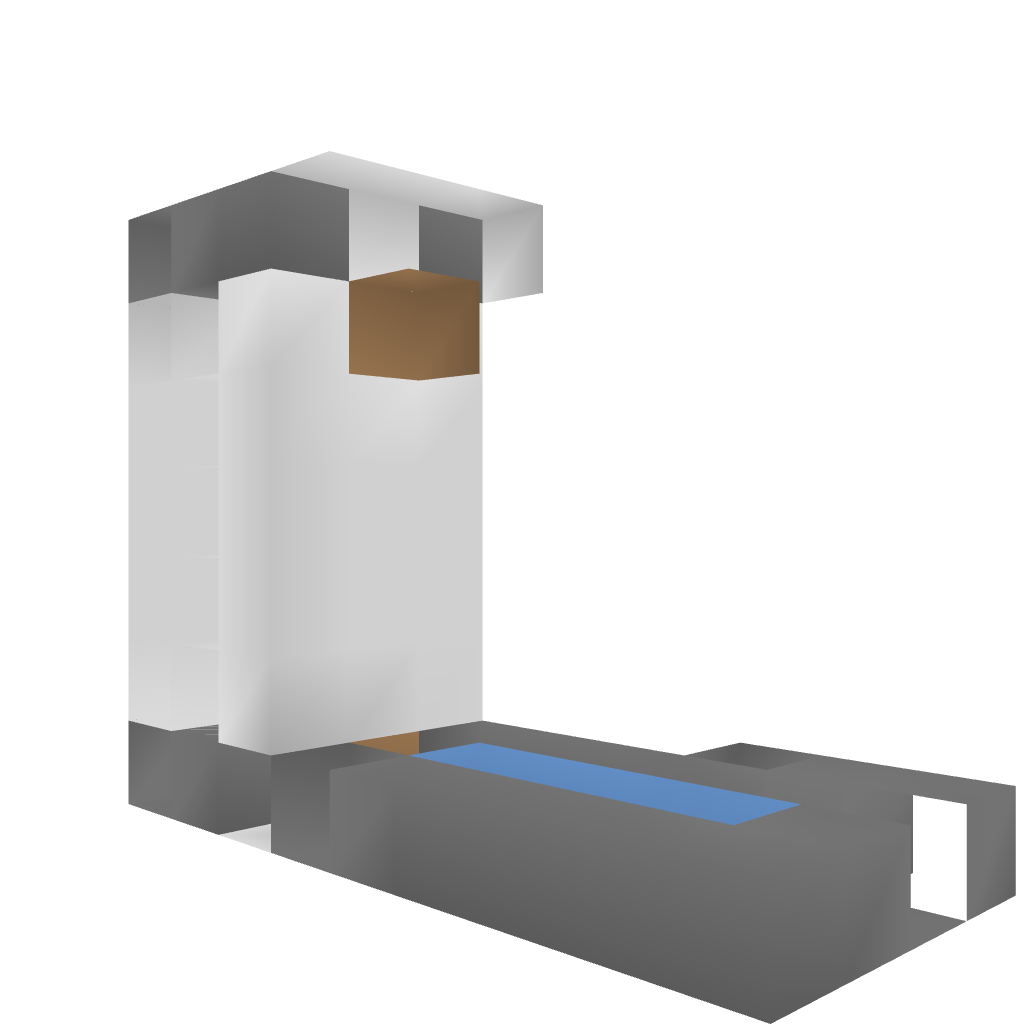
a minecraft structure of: REDSTONELESS Item Elevator 1.7.2 bad low quality